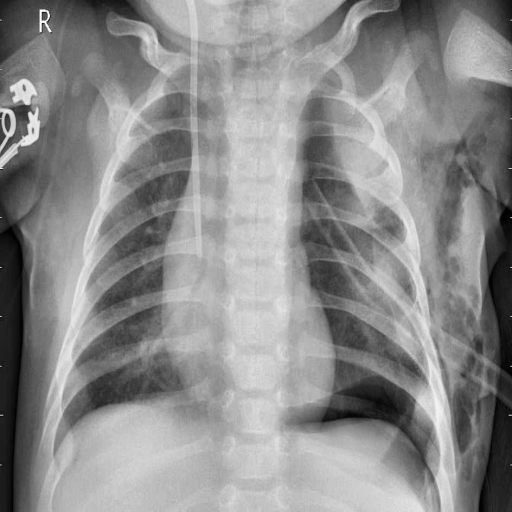
Finding: PNEUMONIA